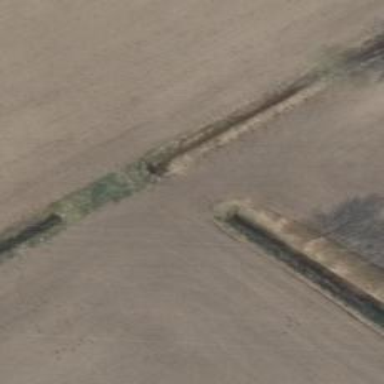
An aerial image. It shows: Culvert tunnel.